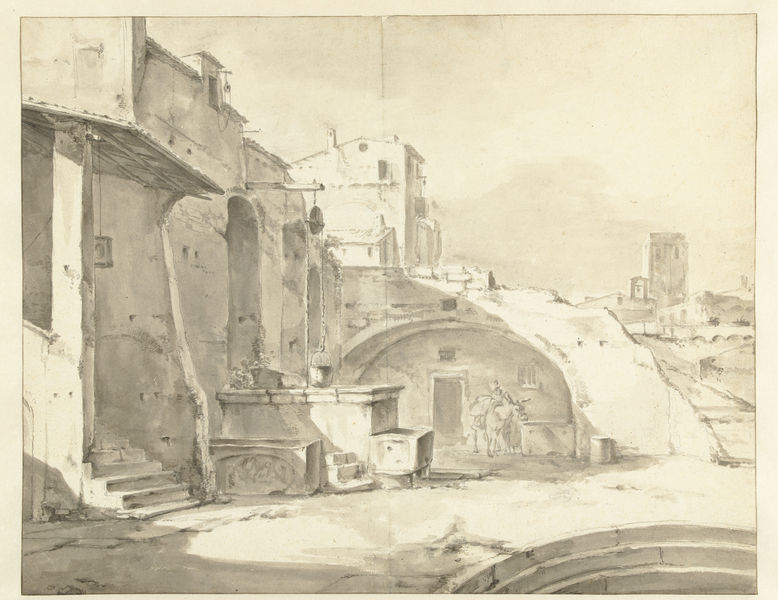
Titel: Italiaanse ruïne
Künstler: Thomas Wijck
Standort: Amsterdam
Institution: Rijksmuseum
Schlagwörter: arch, arches, lamp, stair, stairs, steps, white, window, black, gray, grey, old, painting, windows, brown, sky, building, hill, house, horizon, houses, roof, village, spain, light, drawing, black and white, castle, color, ruin, ruins, sketch, rope, door, town, italy, lanterns, ancient, doors, courtyard, walls, buildings, terrace, watercolor, pencil, animal, horse, charcoal, shadows, chimney, structure, tan, well, awning, donkey, stucco, plaza, bucket, deserted, pail, vintage, ruined, pulley, cortyard, rooflines